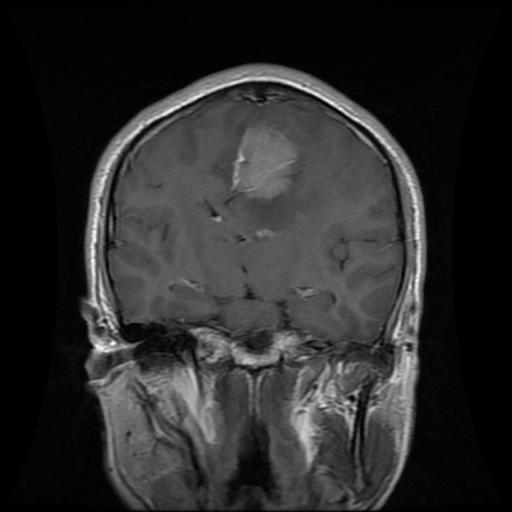
Label: meningioma